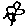
Label: flower